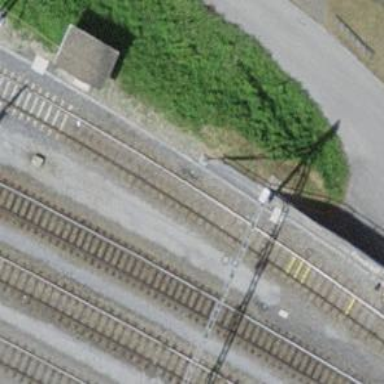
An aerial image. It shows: Railway yard with electrified tracks. The contact lines have voltage of 3000 and 15000.